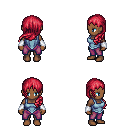
a pixel art fantasy rpg character, female body template, human, dark skin, blue vest, magenta pants, ruby red left-swept hairstyle, white cloth bracers, four views (front, back, left, right), 2x2 character sprite sheet, small pixel art, hard edges, no anti-aliasing